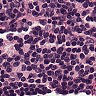
Metastatic tissue present: no